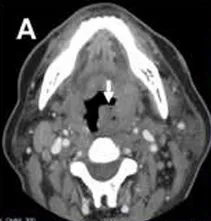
Concomitant disseminated Langerhans cell histiocytosis and acute myeloid leukaemia. A; Computed tomography showing bilaterally enlarged tonsils, more prominent on the left side (arrow).
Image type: radiology (ct)